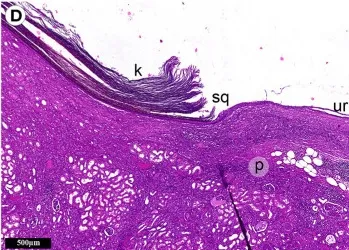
Fragments of the kidney and cystic lesion. (D) The renal parenchyma was separated from the cyst wall with adipose tissue of the renal sinus.
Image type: pathology (h&e)